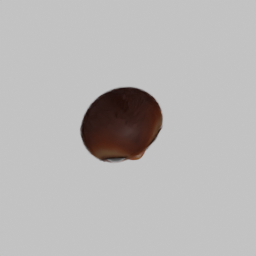
Label: animals